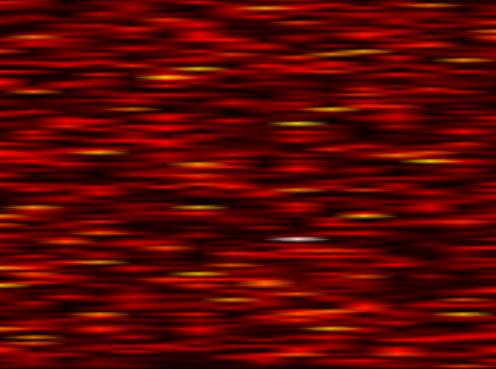
Label: WOLA